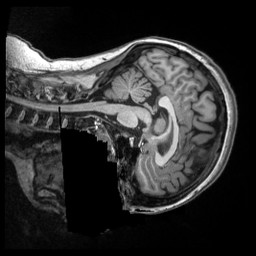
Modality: T1w
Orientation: sagittal
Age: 20
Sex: female